Interaction volume radius: 5 \u00c5
Interaction volume height: 20 \u00c5
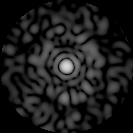
Disorder parameter: 0.8769